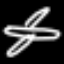
Label: airplane